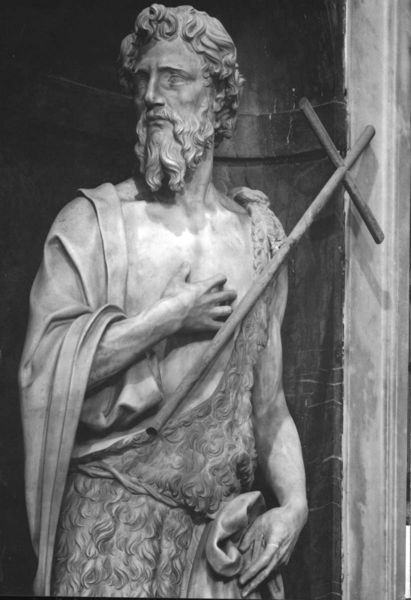
Titel: Hl. Johannes der Täufer
Künstler: Andrea Sansovino
Standort: Genua, Dom, Capella di S. Giovanni Battista (EU - I)
Schlagwörter: hand, mann, umhang, bart, band, johannes, vollbart, gewand, renaissance, skulptur, statue, fell, bildhauerei, nische, kreuz